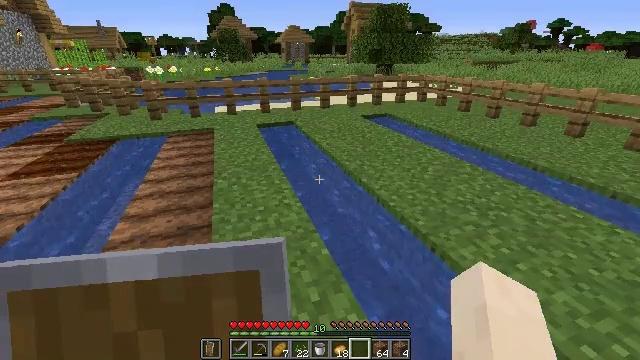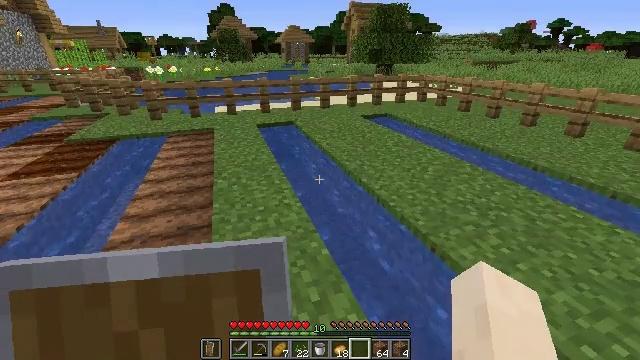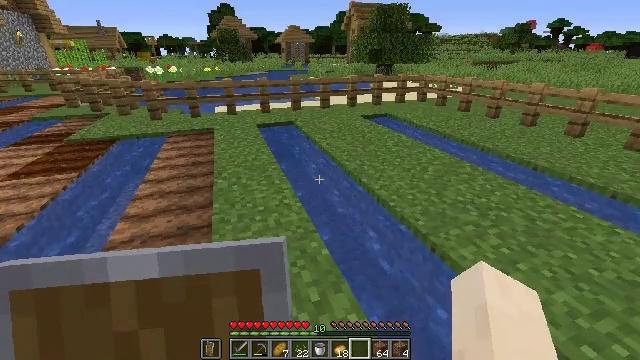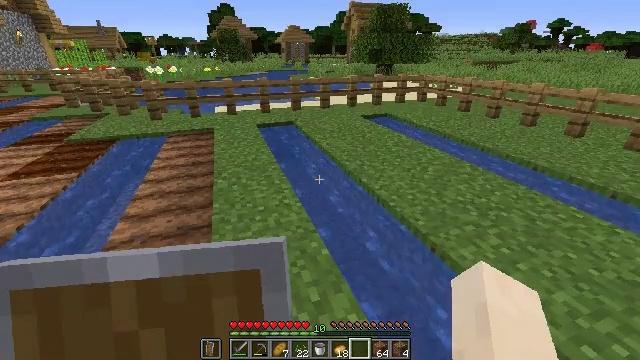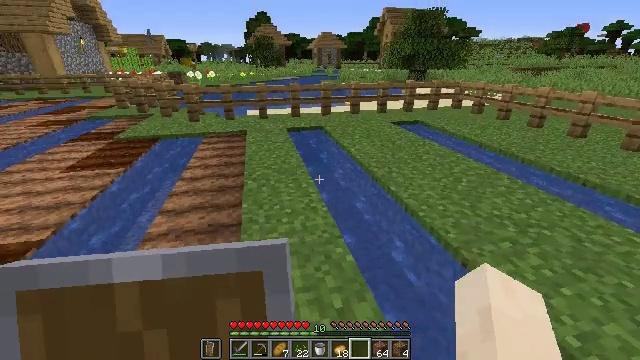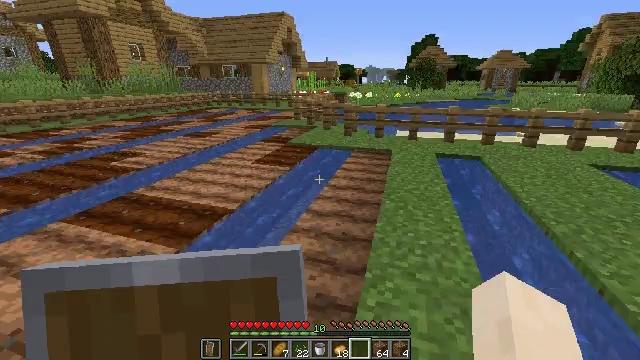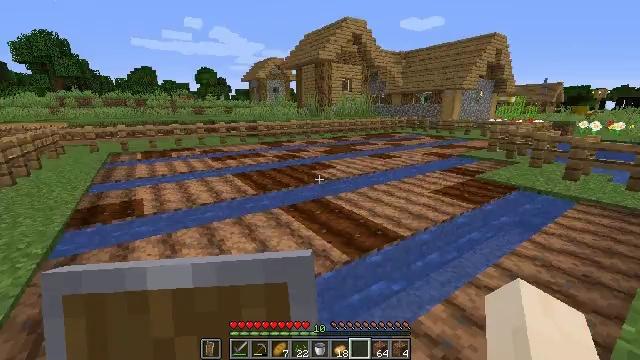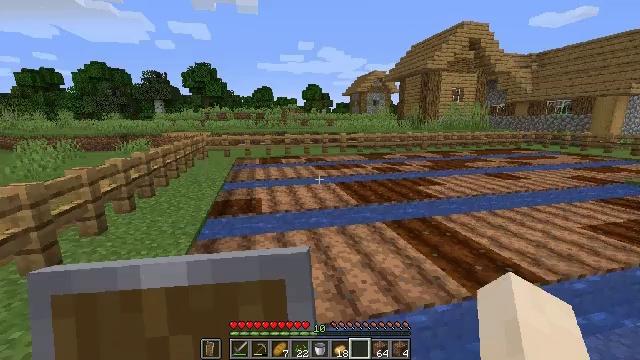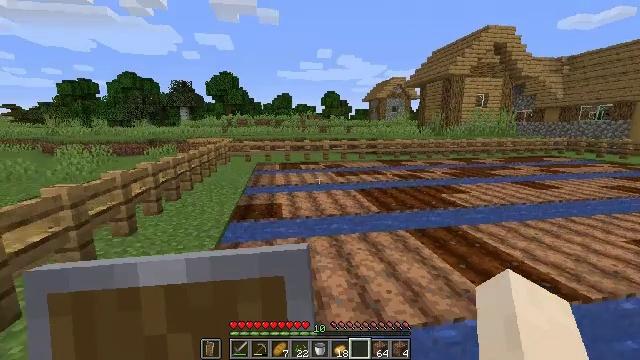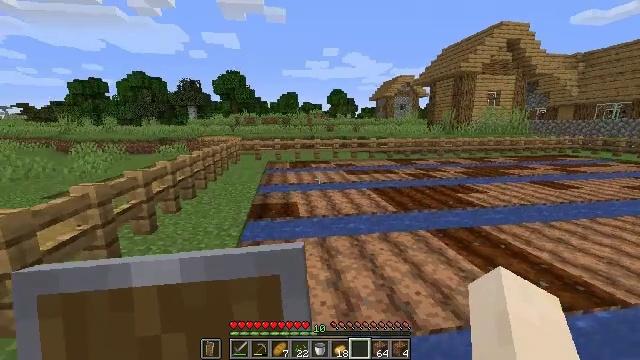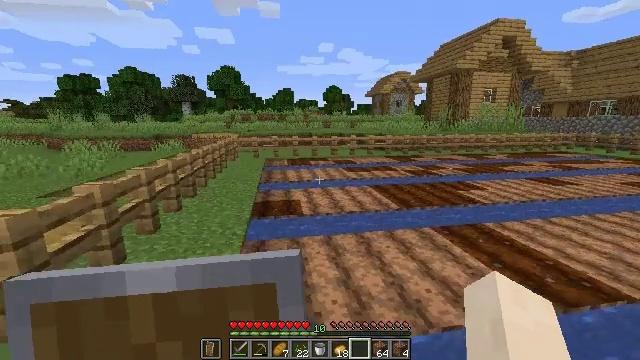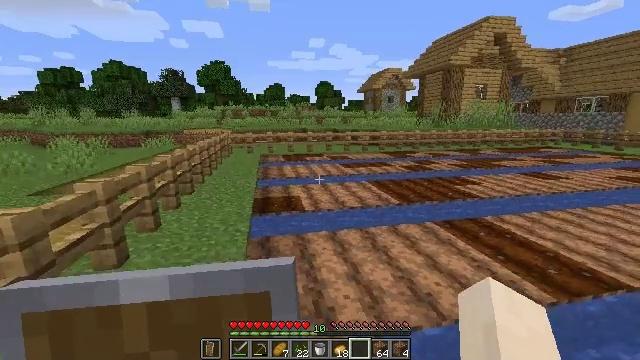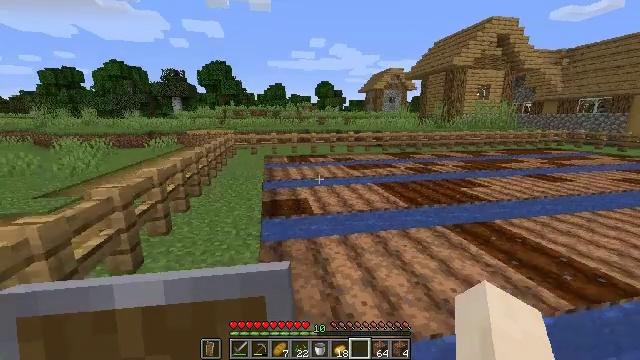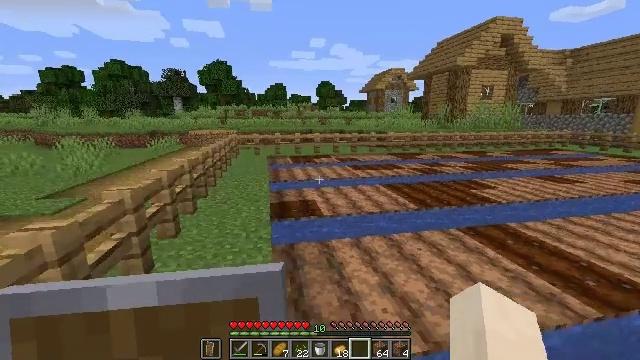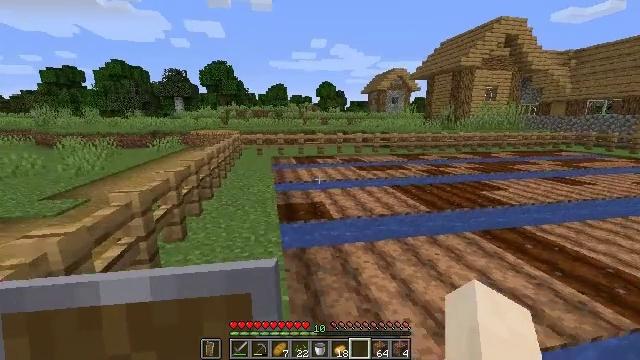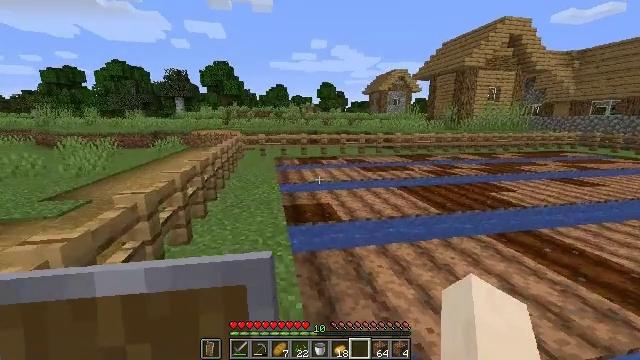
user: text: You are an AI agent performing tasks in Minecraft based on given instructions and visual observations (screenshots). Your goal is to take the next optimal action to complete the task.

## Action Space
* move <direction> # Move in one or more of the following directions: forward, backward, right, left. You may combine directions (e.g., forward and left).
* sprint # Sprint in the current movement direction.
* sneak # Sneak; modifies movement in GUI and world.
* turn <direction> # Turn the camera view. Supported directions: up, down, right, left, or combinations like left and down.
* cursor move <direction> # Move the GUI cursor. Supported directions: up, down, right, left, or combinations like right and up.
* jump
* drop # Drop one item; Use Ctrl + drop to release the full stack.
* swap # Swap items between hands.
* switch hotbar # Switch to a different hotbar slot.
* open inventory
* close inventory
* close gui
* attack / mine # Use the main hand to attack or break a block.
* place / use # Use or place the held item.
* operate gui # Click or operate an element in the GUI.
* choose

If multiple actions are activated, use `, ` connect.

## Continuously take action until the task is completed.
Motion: motion action
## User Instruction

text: Combine sticks and cobblestone to craft a stone hoe.
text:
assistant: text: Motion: no_op
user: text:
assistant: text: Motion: no_op
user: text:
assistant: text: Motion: no_op
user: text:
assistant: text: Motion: move left, turn left and up
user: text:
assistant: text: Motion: move left, turn left and up
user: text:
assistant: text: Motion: move left, turn left and up
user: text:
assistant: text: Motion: move left, turn left and up
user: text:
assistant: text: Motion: move left, turn left and up
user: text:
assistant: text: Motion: move left, turn left
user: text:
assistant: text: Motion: move left, turn right
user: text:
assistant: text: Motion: move left, turn right
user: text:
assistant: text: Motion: move forward and move left
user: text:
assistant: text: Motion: move forward and move left
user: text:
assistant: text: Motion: move forward and move left
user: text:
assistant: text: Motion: move forward and move left
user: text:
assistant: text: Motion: move forward and move left
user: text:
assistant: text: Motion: move forward
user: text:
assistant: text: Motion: move forward
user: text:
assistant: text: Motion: move forward
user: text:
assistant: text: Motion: move forward
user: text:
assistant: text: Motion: move forward
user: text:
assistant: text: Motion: move forward
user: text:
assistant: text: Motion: move forward, turn left
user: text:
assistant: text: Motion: move forward, turn left
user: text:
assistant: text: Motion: move forward, turn left
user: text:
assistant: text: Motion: move forward, turn left
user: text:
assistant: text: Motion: move forward
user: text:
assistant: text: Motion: move forward
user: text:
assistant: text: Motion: move forward
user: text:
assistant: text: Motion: move forward